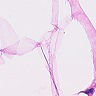
Metastatic tissue present: no